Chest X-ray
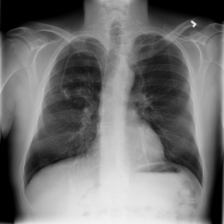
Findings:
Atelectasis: negative
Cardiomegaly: negative
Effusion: negative
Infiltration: positive
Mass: negative
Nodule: negative
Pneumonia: negative
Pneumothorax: negative
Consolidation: negative
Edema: negative
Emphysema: negative
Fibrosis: negative
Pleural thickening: negative
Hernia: negative